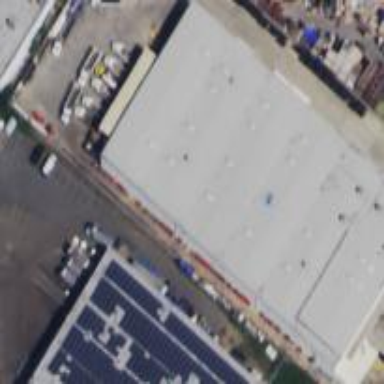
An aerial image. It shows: Industrial building used for trade.